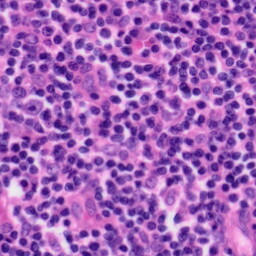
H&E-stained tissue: Tonsil